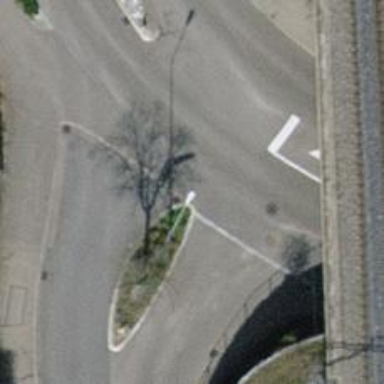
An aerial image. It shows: Unmarked road crossing.